Question: I have problem with container as it doesn't work as I saw in some old tutorials.
I have following XAML:
'''
<UserControl
x:Class="UWA.Views.LastActivities"
xmlns="http://schemas.microsoft.com/winfx/2006/xaml/presentation"
xmlns:x="http://schemas.microsoft.com/winfx/2006/xaml"
xmlns:local="using:UWA.Views"
xmlns:d="http://schemas.microsoft.com/expression/blend/2008"
xmlns:mc="http://schemas.openxmlformats.org/markup-compatibility/2006"
mc:Ignorable="d"
d:DesignHeight="300"
d:DesignWidth="400">
<UserControl.Resources>
<DataTemplate x:Key="FullItem">
<Grid HorizontalAlignment="Center">
<Grid.ColumnDefinitions>
<ColumnDefinition Width="Auto" />
<ColumnDefinition />
<ColumnDefinition Width="Auto"/>
</Grid.ColumnDefinitions>
<Grid.RowDefinitions>
<RowDefinition />
<RowDefinition />
<RowDefinition />
</Grid.RowDefinitions>
<Image x:Name="icon" Grid.Row="0" Grid.RowSpan="3" Grid.Column="0" Height="45" Width="45" VerticalAlignment="Center" Margin="5" Source="ms-appx:///Assets/Square44x44Logo.png"/>
<TextBlock x:Name="title" Grid.Row="0" Grid.Column="1" TextWrapping="Wrap" Text="{Binding Title, FallbackValue=Title}" Margin="3,0,0,0" VerticalAlignment="Center" FontWeight="Bold" FontSize="21.333" />
<TextBlock x:Name="description" Grid.Row="1" Grid.Column="1" TextWrapping="Wrap" Text="{Binding Description, FallbackValue=Description}" Margin="3,0,0,0" VerticalAlignment="Center" FontSize="18.667" FontWeight="Bold" Foreground="#FF838383" />
<TextBlock x:Name="content" Grid.Row="2" Grid.Column="1" TextWrapping="Wrap" Text="{Binding Converter, FallbackValue=Content}" Margin="3,0,0,0" HorizontalAlignment="Left" FontSize="16" Foreground="#FF838383" />
<TextBlock x:Name="time" Grid.Row="0" Grid.Column="2" TextWrapping="Wrap" Text="2h" Margin="0,0,3,0" VerticalAlignment="Center" TextAlignment="Right" Foreground="#FFC1C1C1" FontSize="16" />
</Grid>
</DataTemplate>
</UserControl.Resources>
<Grid>
<ListView x:Name="listView" Margin="0" FontSize="16" ItemTemplate="{StaticResource FullItem}"/>
</Grid>
</UserControl>
'''
It's just with custom and it looks like this:
I would like to move my 3rd column ("2h" text on screen) way to the right and be aligned with it. doesn't work.
As far as I've read this should work. My 1st column is set to Auto so it'll get Width based on content which in my case is always 55 (45 image width + margins). 3rd column is also set to auto and 2nd column is set to (default) so it should get all left space. But it doesn't. For now it seems to work like there is 3 times Auto.
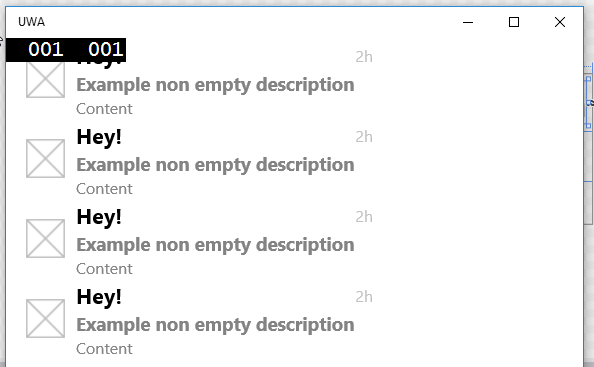
Answer: Modify the Grid in your and set the Property to
Add to your List the . Set the property to
'''
<UserControl
x:Class="UWA.Views.LastActivities"
xmlns="http://schemas.microsoft.com/winfx/2006/xaml/presentation"
xmlns:x="http://schemas.microsoft.com/winfx/2006/xaml"
xmlns:local="using:UWA.Views"
xmlns:d="http://schemas.microsoft.com/expression/blend/2008"
xmlns:mc="http://schemas.openxmlformats.org/markup-compatibility/2006"
mc:Ignorable="d"
d:DesignHeight="300"
d:DesignWidth="400">
<UserControl.Resources>
<DataTemplate x:Key="FullItem">
<Grid HorizontalAlignment="Stretch">
<Grid.ColumnDefinitions>
<ColumnDefinition Width="Auto" />
<ColumnDefinition />
<ColumnDefinition Width="Auto"/>
</Grid.ColumnDefinitions>
<Grid.RowDefinitions>
<RowDefinition />
<RowDefinition />
<RowDefinition />
</Grid.RowDefinitions>
<Image x:Name="icon" Grid.Row="0" Grid.RowSpan="3" Grid.Column="0" Height="45" Width="45" VerticalAlignment="Center" Margin="5" Source="ms-appx:///Assets/Square44x44Logo.png"/>
<TextBlock x:Name="title" Grid.Row="0" Grid.Column="1" TextWrapping="Wrap" Text="{Binding Title, FallbackValue=Title}" Margin="3,0,0,0" VerticalAlignment="Center" FontWeight="Bold" FontSize="21.333" />
<TextBlock x:Name="description" Grid.Row="1" Grid.Column="1" TextWrapping="Wrap" Text="{Binding Description, FallbackValue=Description}" Margin="3,0,0,0" VerticalAlignment="Center" FontSize="18.667" FontWeight="Bold" Foreground="#FF838383" />
<TextBlock x:Name="content" Grid.Row="2" Grid.Column="1" TextWrapping="Wrap" Text="{Binding Converter, FallbackValue=Content}" Margin="3,0,0,0" HorizontalAlignment="Left" FontSize="16" Foreground="#FF838383" />
<TextBlock x:Name="time" Grid.Row="0" Grid.Column="2" TextWrapping="Wrap" Text="2h" Margin="0,0,3,0" VerticalAlignment="Center" TextAlignment="Right" Foreground="#FFC1C1C1" FontSize="16" />
</Grid>
</DataTemplate>
</UserControl.Resources>
<Grid>
<ListView x:Name="listView" Margin="0" FontSize="16" ItemTemplate="{StaticResource FullItem}">
<ListView.ItemContainerStyle>
<Style TargetType="ListViewItem">
<Setter Property="HorizontalContentAlignment" Value="Stretch" />
</Style>
</ListView.ItemContainerStyle>
</ListView>
</Grid>
'''